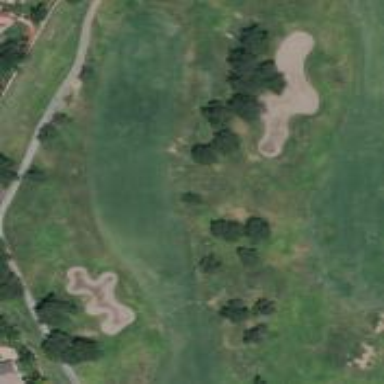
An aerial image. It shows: View of golf hole.